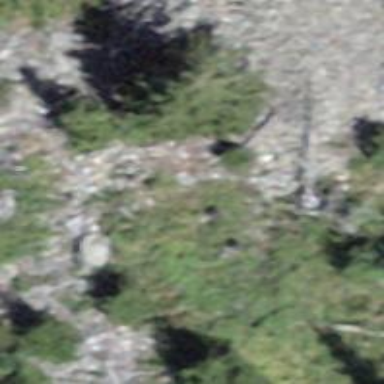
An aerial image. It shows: Natural scree.